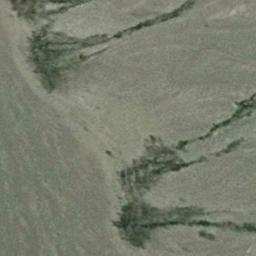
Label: desert